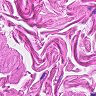
Metastatic tissue present: no